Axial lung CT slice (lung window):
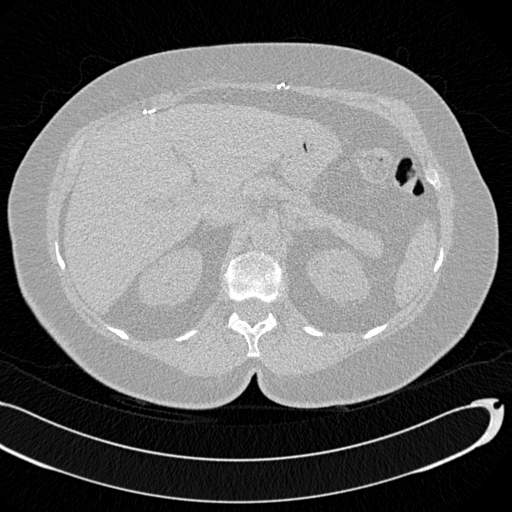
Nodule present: no